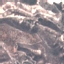
Label: HerbaceousVegetation